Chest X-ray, PA view. Patient: 65 years old, sex M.
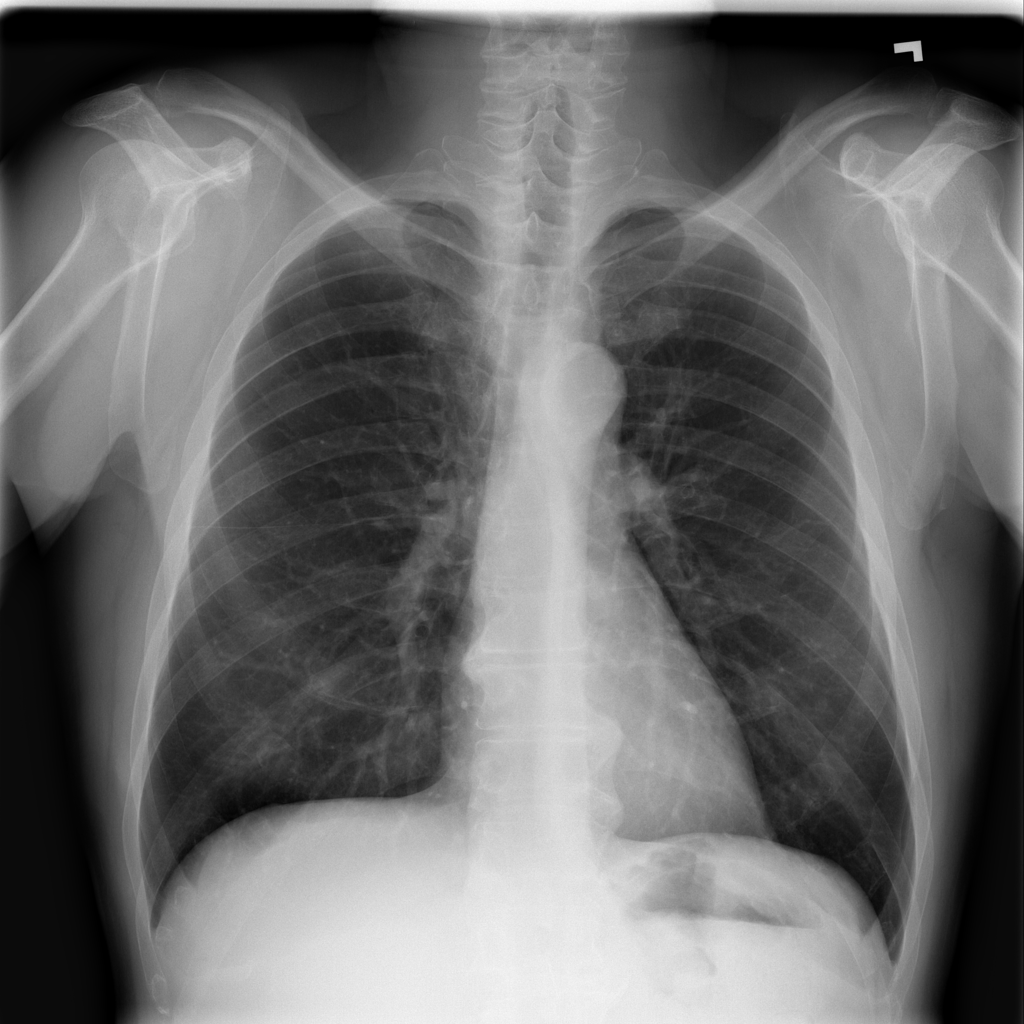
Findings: No Finding